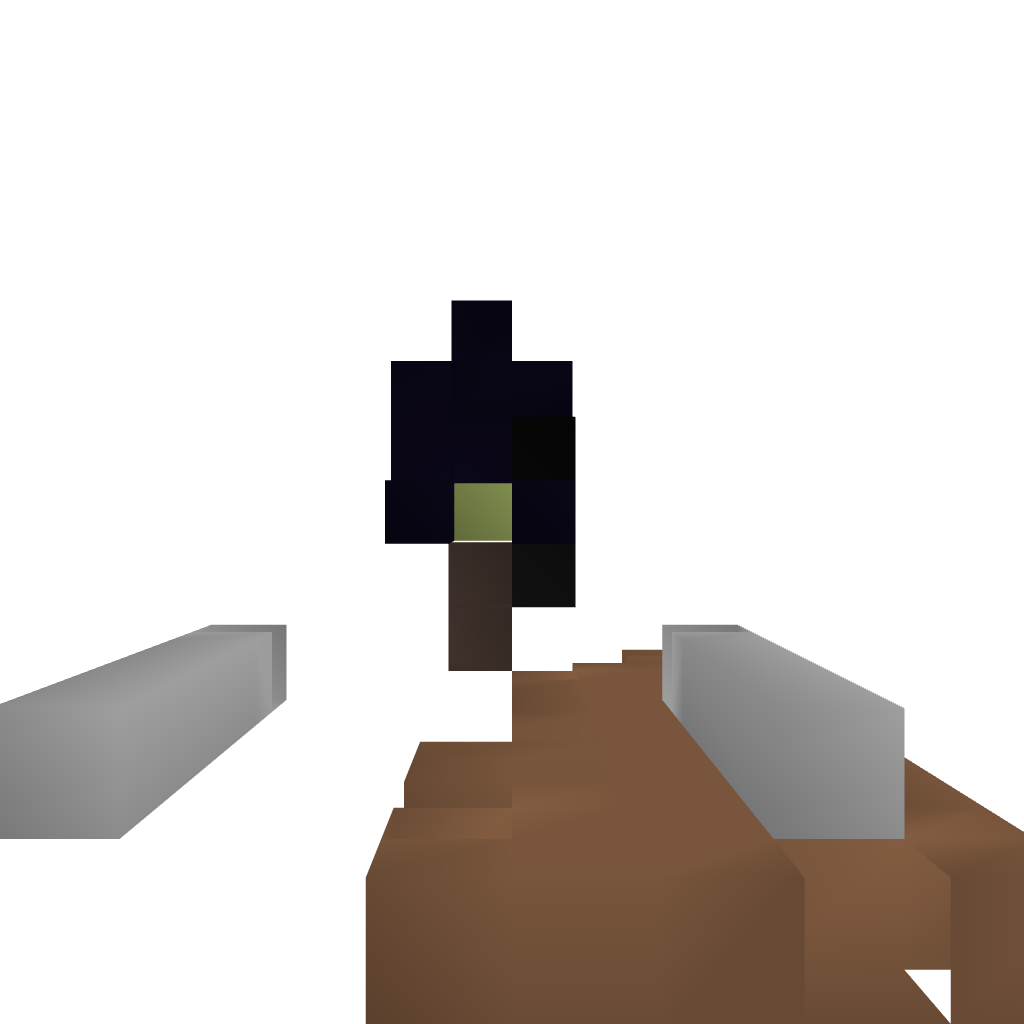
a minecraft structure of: Throne with secret passage